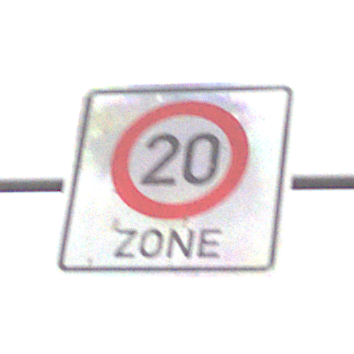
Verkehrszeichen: BeginnZone20
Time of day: MorningAfternoon
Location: Outdoor (Nature)
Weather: Overcast
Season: NotSpecified
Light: Natural